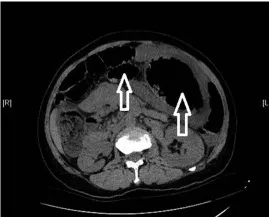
Imaging examination of the transverse colonic duplication. (c) The arrows indicate the transverse colon and duplication.
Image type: radiology (ct)